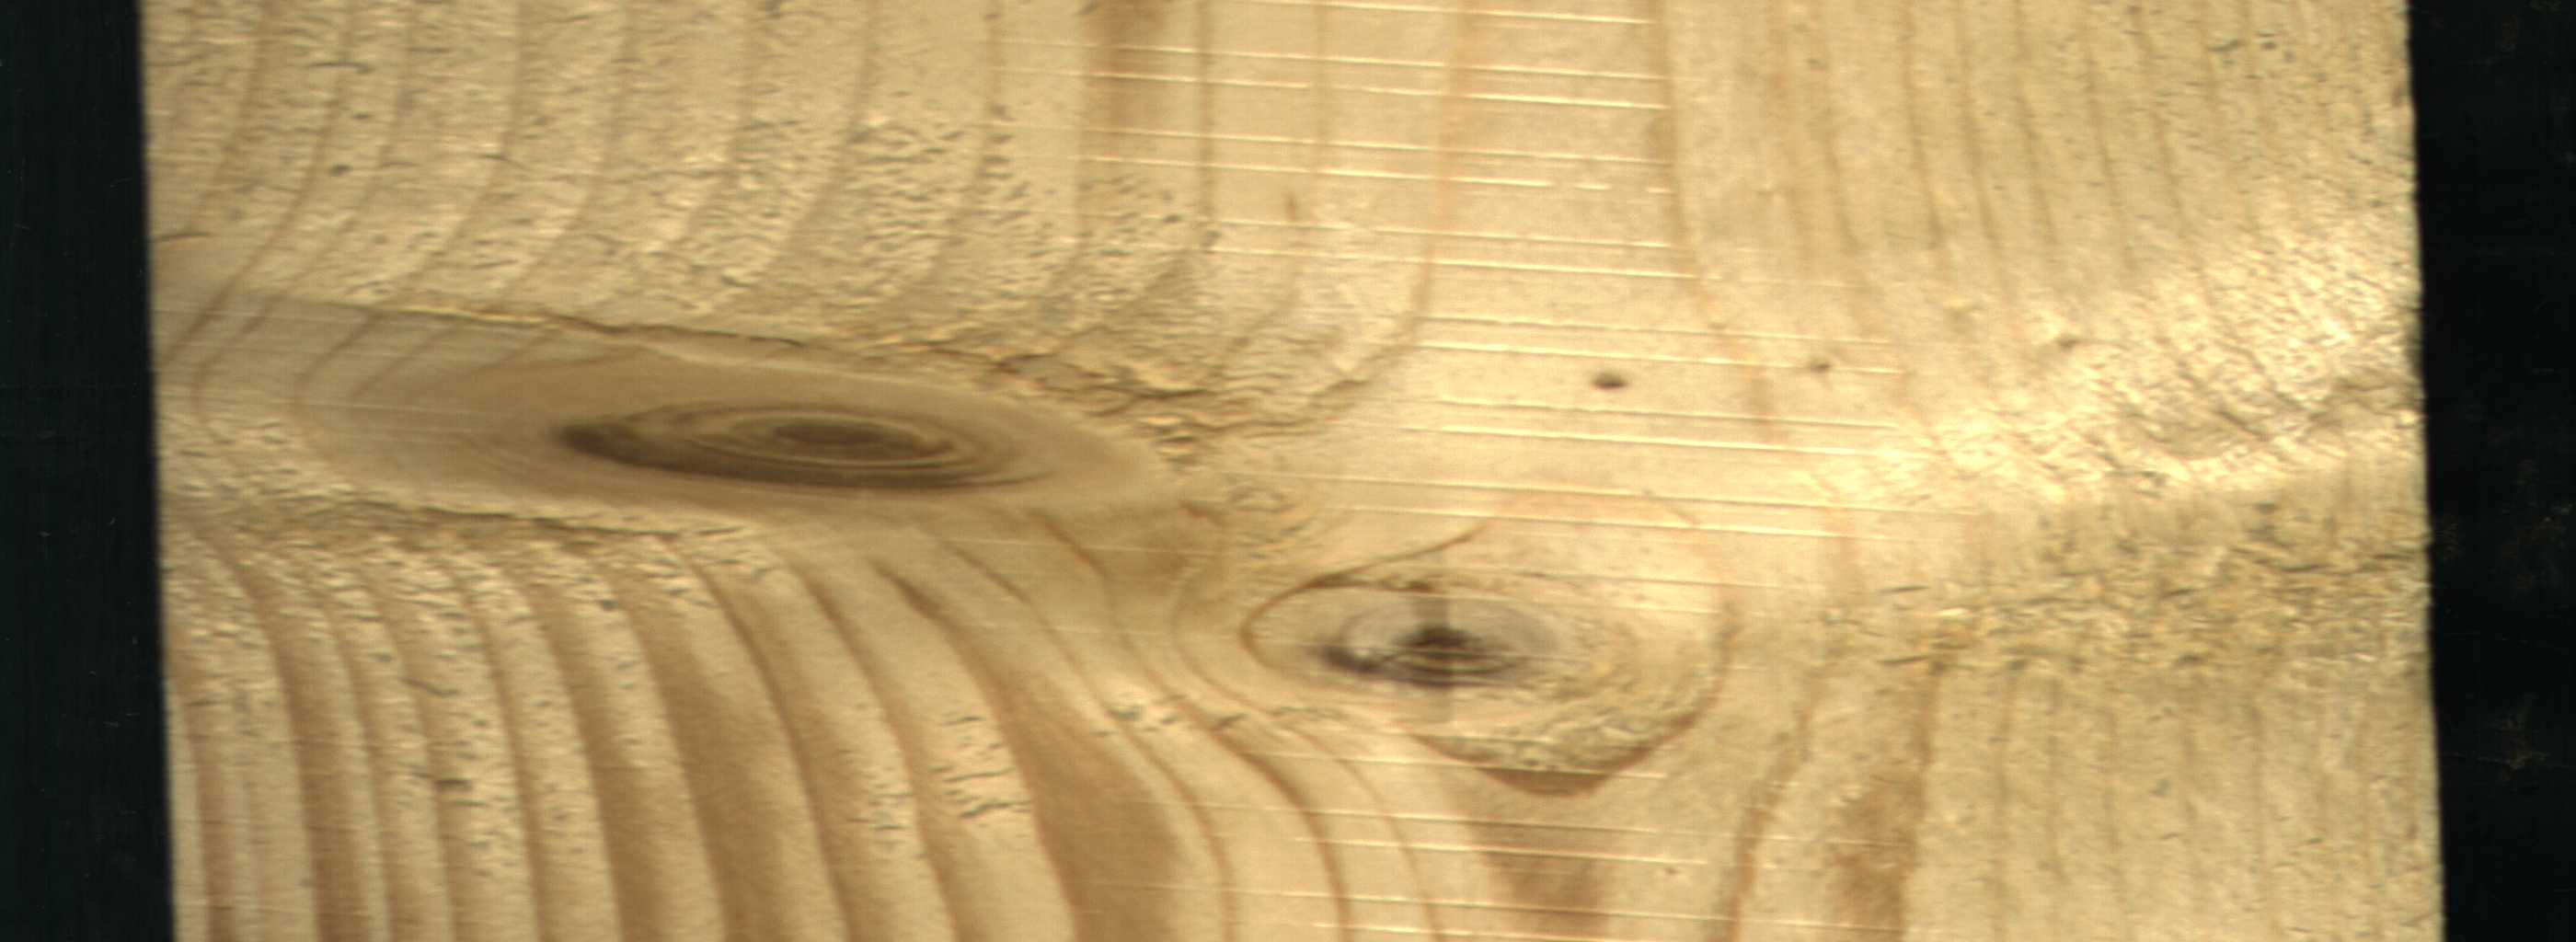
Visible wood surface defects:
Live_Knot
Live_Knot